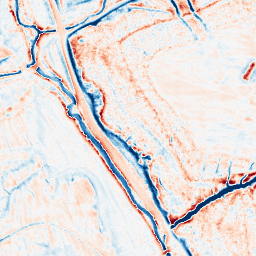
Category: edge_preserving
Decomposition family: anisotropic_diffusion
Decomposition parameters: iterations: 50
kappa: 30
gamma: 0.1
Upsampling method: cubic_catmull_rom
Upsampling parameters: scale: 8
Upsampling scale: 8